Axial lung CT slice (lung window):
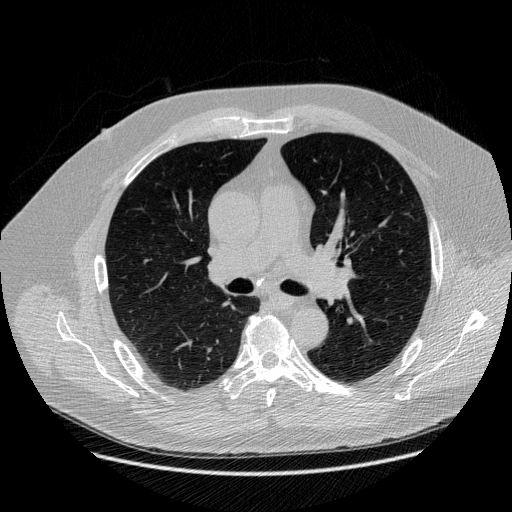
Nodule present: no